Question:
I hover over my menu and a submenu expands, then this bad boy comes accross the screen. Is there something I can do in my website to prevent this?
IE6
aspx
'''
<%@ Page Title="" Language="C#" MasterPageFile="~/Templates/MyPage.master" AutoEventWireup="true"
CodeFile="Tasks.aspx.cs" Inherits="UI_MyPage_Tasks" %>
<asp:Content ID="Content1" ContentPlaceHolderID="ContentPlaceHolder1" runat="Server">
<table>
<tr valign="top">
<td>
<asp:Menu ID="menu1" runat="server" OnMenuItemClick="menu1_MenuItemClick" />
</td>
<td>
<cc:CustomUserControl ID="cuc1" runat="server" />
</td>
</tr>
</table>
'''
aspx.cs
'''
using System;
using System.Collections.Generic;
using System.Linq;
using System.Web;
using System.Web.UI;
using System.Web.UI.WebControls;
using VAC.Data;
public partial class UI_Patient_Tasks : BasePage
{
MyDB db = new MyDB();
private MenuItem UserRole1MenuItem { get { return GetMenu(Common.Role.UserRole1); } }
private MenuItem UserRole2MenuItem { get { return GetMenu(Common.Role.UserRole2); } }
private MenuItem GetMenu(string roleName)
{
int roleID = (from r in db.Roles where r.RoleName == roleName select r.RoleID).First();
MenuItem main = new MenuItem(roleName + " Menu");
foreach (CustomObject co in (from c in db.CustomObjects where c.RoleID == roleID orderby c.SortOrder select c))
main.ChildItems.Add(new MenuItem(co.Description, co.CustomObjectID.ToString()));
return main;
}
protected void Page_Load(object sender, EventArgs e)
{
if (!Page.IsPostBack)
{
menu1.Items.Clear();
if (User.IsInRole(Common.Role.UserRole1))
menu1.Items.Add(UserRole1MenuItem);
if (User.IsInRole(Common.Role.UserRole2))
menu1.Items.Add(UserRole2MenuItem);
}
}
protected void menu1_MenuItemClick(object sender, MenuEventArgs e)
{
int id;
if (int.TryParse(e.Item.Value, out id))
{
cuc1.CustomObjectID = id;
}
}
}
</asp:Content>
'''
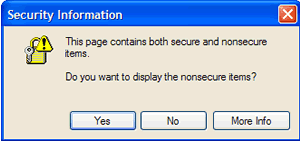
Answer: It looks like you're serving your site over ssl (i.e. 'https://') but serving some of the content, almost certainly something in the menu - such as an image over 'http://', hence you're receiving the "mixed mode" warning.
Review the markup for your menu and look for any 'http://' URLs in the .aspx page (or possibly your codebehind if you build the menu dynamically) where there should be 'https://' or vice-versa.